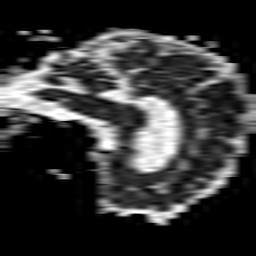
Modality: ADC
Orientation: sagittal
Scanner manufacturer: philips
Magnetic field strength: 1.5 T
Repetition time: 3.406 s
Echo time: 0.06922 s